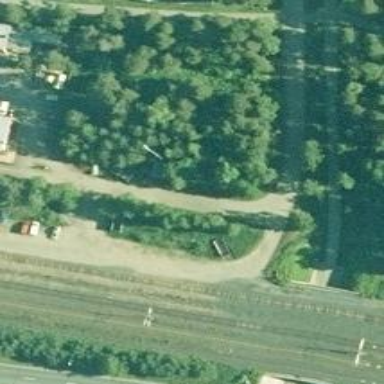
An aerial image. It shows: Communication mast tower.